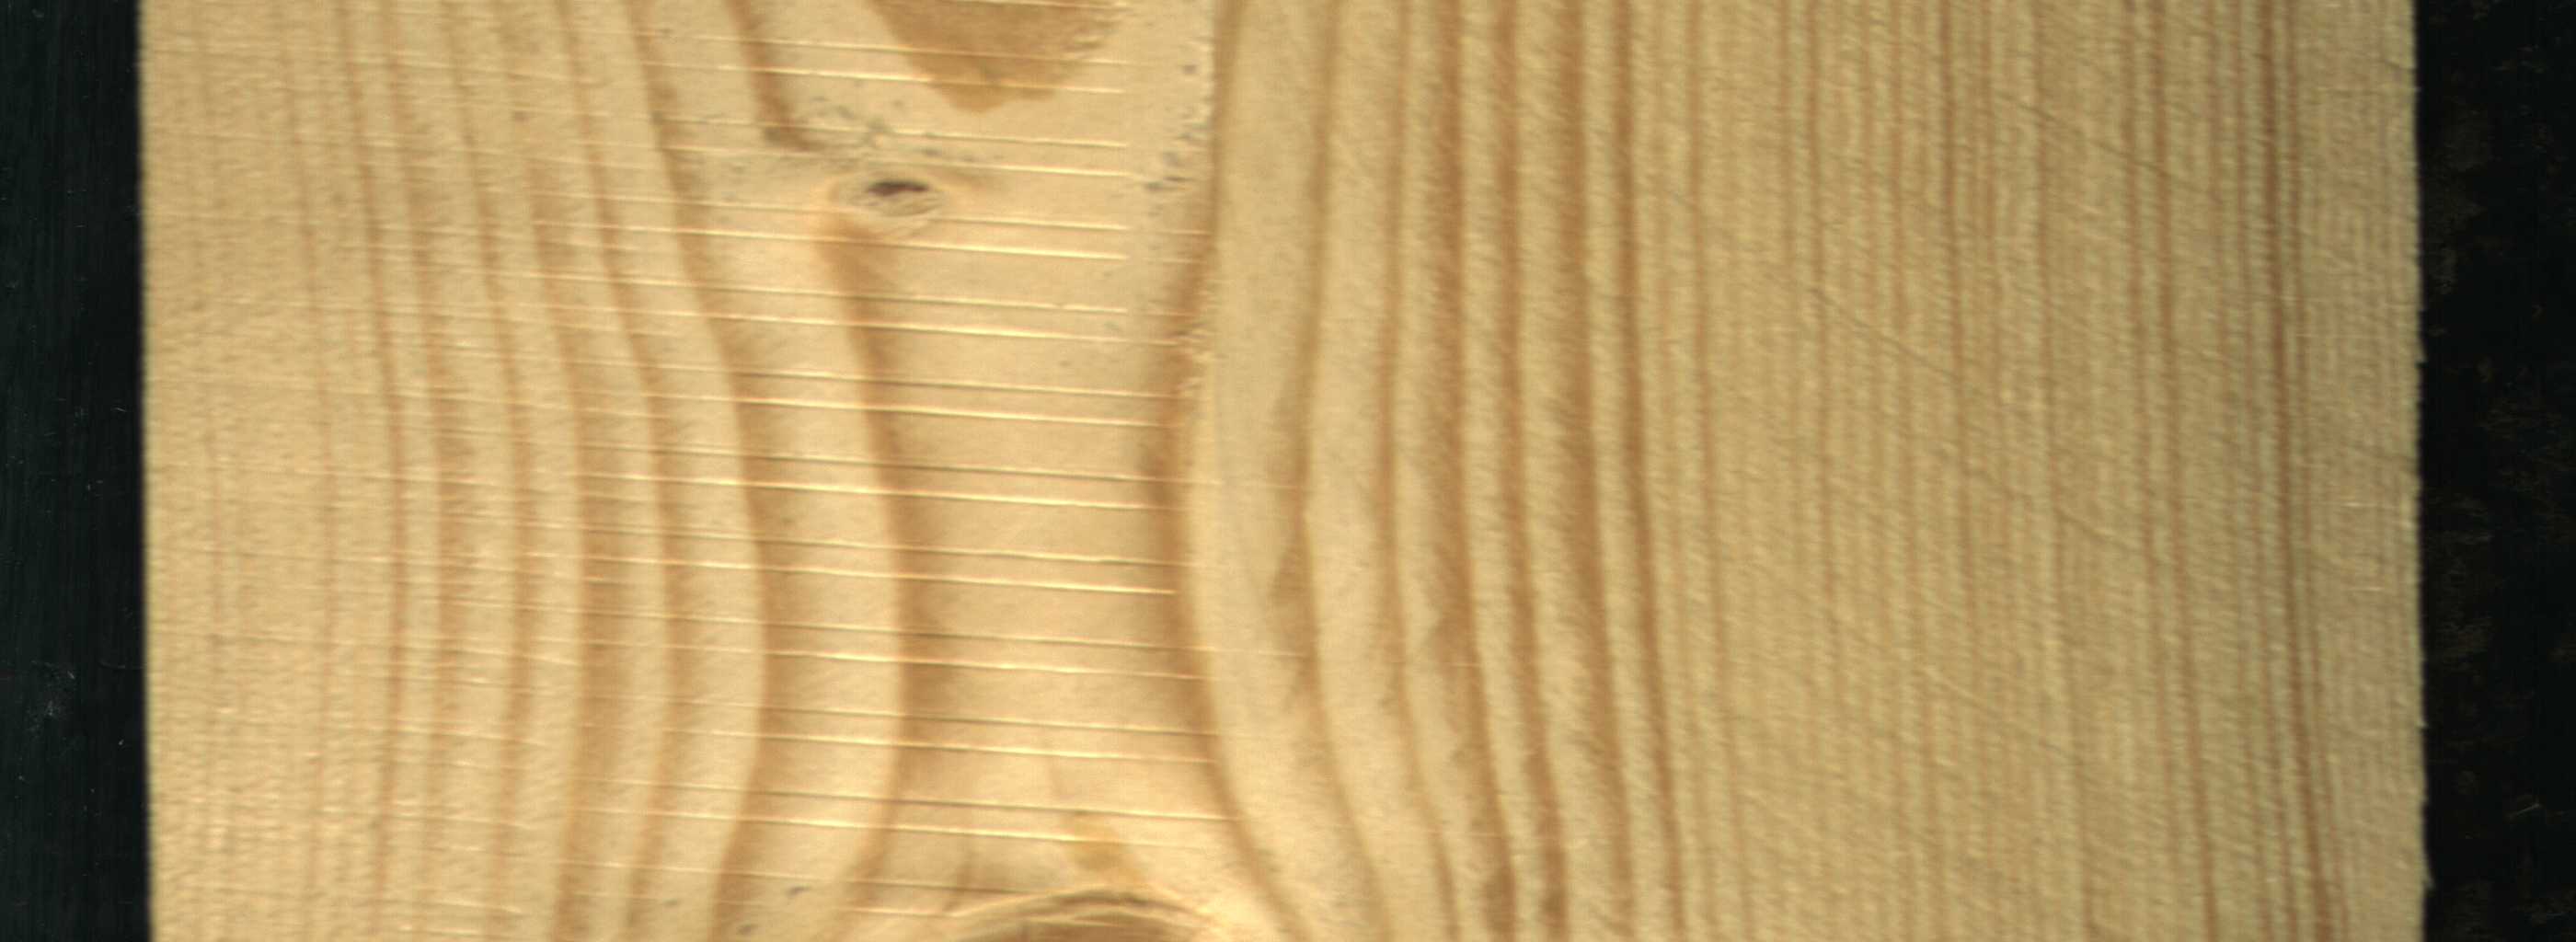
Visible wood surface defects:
Live_Knot
Live_Knot